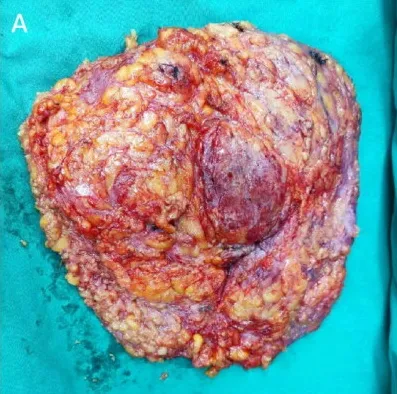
The gross specimen of the left breast excised during the surgery. Multiple tumors of different sizes can be observed (A).
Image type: medical_photograph (other_medical_photograph)